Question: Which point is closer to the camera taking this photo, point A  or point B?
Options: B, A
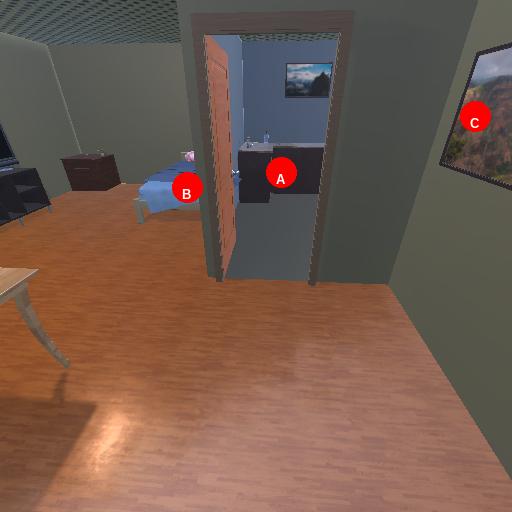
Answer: B